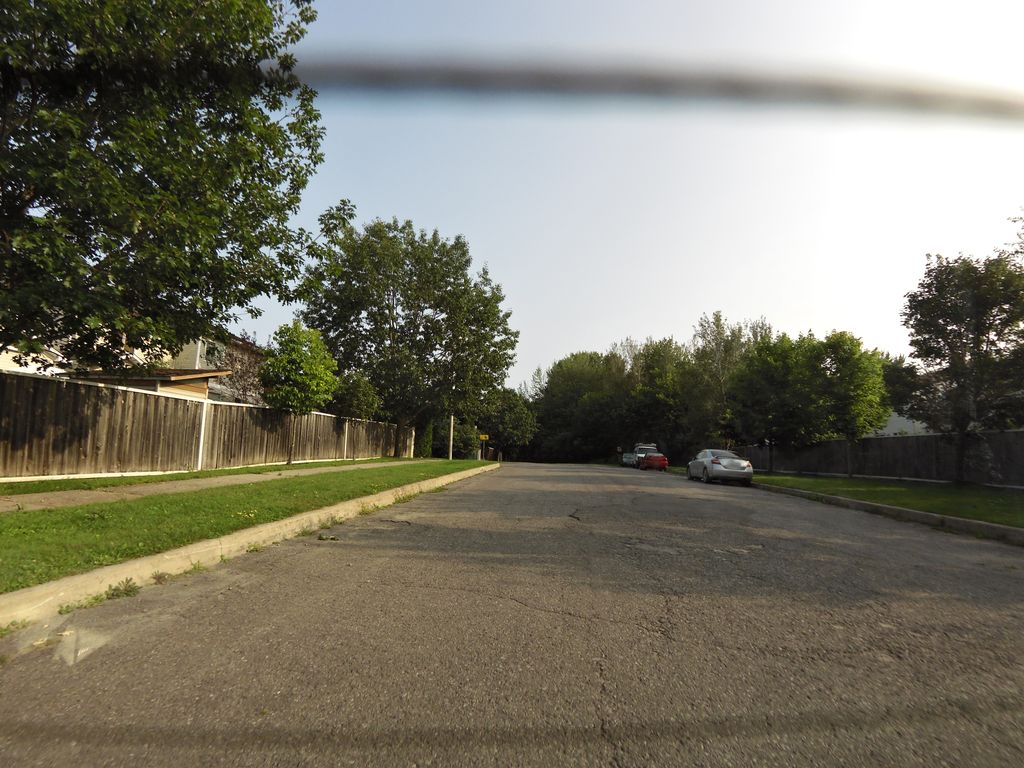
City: ottawa-gatineau